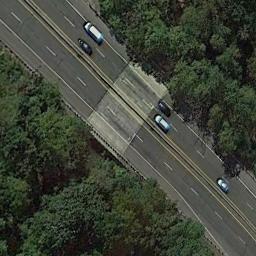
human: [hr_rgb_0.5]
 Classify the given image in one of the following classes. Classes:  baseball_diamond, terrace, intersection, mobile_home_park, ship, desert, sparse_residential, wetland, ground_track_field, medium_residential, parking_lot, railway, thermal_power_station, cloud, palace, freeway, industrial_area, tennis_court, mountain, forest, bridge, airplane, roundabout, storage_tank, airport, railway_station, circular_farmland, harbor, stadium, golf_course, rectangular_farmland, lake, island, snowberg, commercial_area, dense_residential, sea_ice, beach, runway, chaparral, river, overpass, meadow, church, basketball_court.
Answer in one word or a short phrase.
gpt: freeway